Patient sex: M
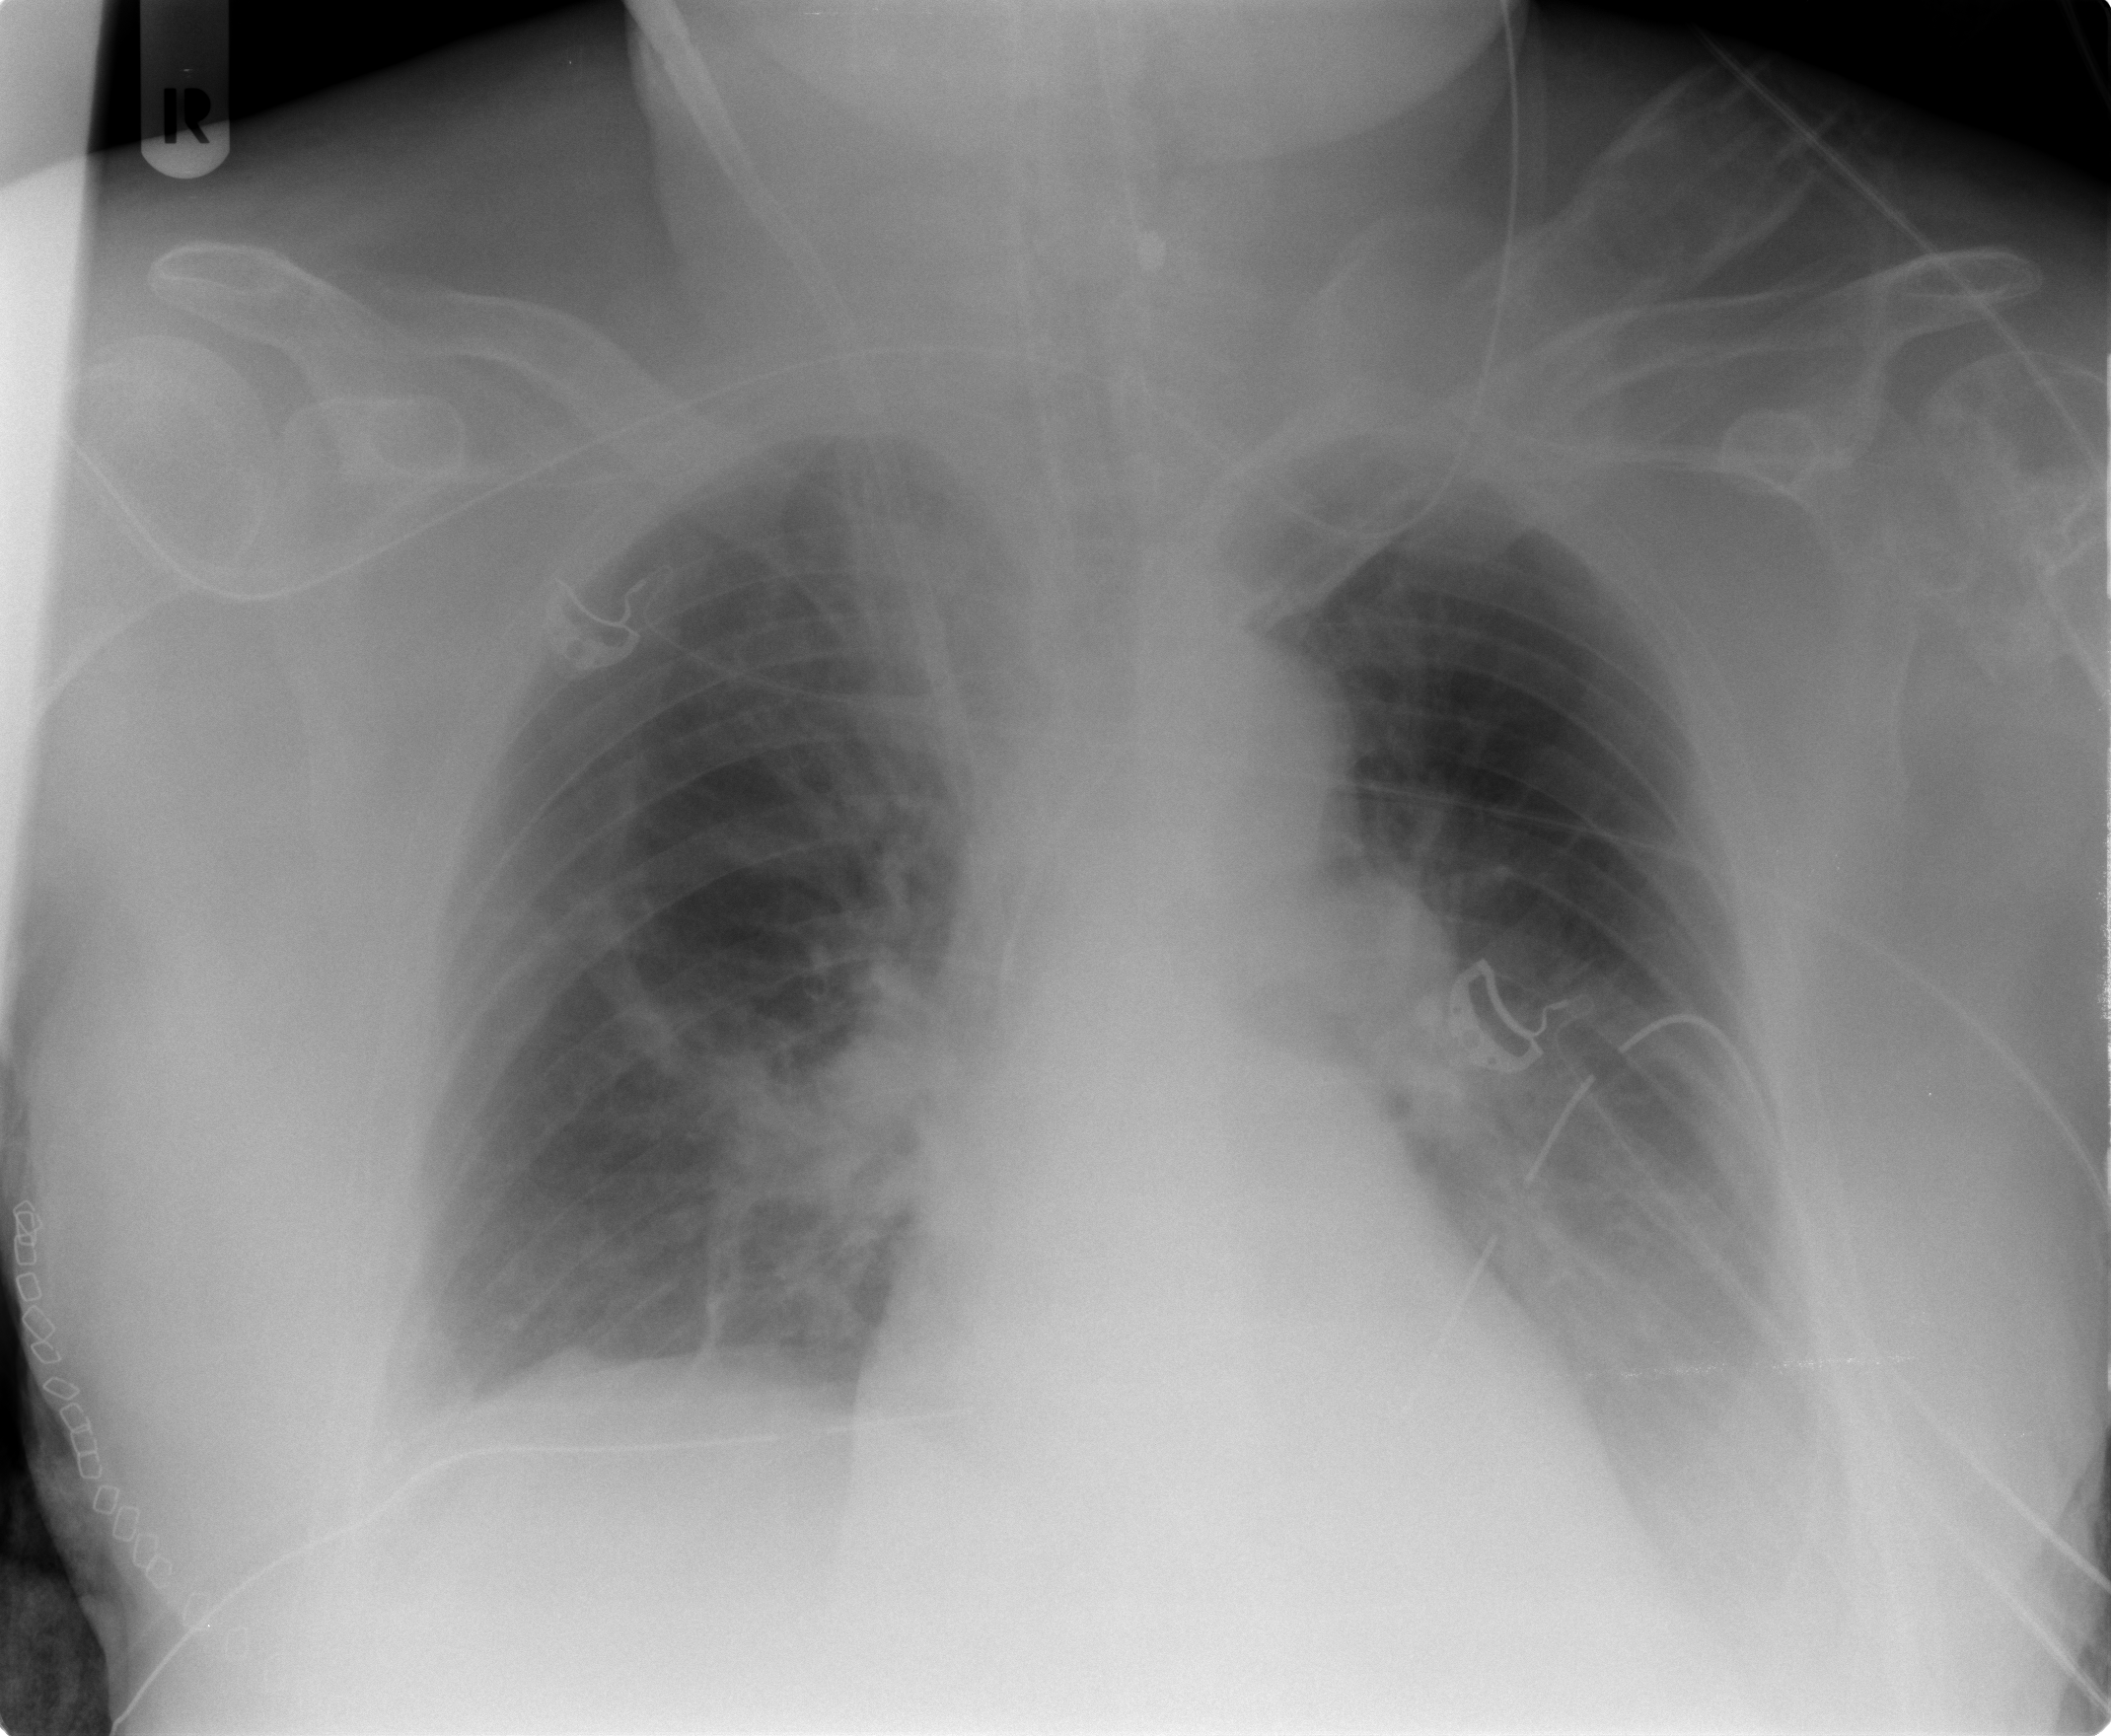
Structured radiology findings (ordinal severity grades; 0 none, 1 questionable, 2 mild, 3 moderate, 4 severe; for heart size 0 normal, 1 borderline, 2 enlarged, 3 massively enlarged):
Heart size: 0
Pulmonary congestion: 2
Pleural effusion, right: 1
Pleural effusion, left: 2
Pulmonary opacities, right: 0
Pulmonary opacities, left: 0
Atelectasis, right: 2
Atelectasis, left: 2